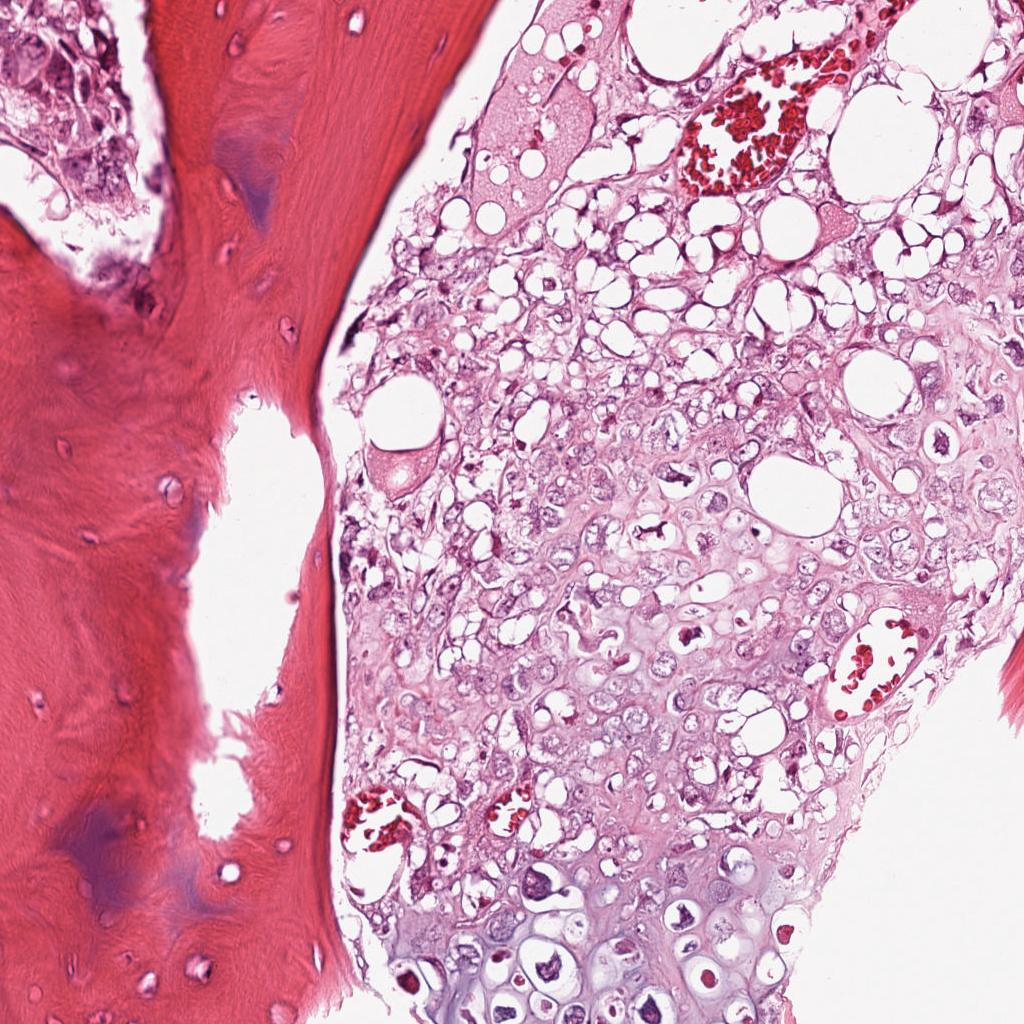
Label: Viable